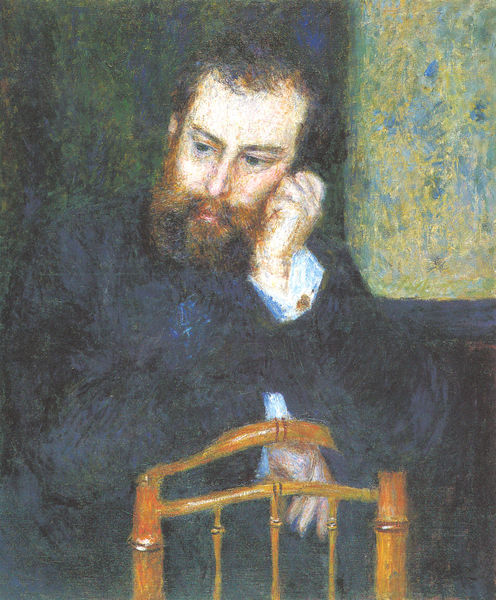
Titel: Portrait de M. Sisley (Alfred Sisley)
Künstler: Pierre Auguste Renoir
Standort: Chicago (Illinois)
Institution: The Art Institute of Chicago
Schlagwörter: blau, dunkel, gemälde, hand, haut, kopf, mann, weiß, gelb, grün, impressionismus, sitzen, auguste renoir, braun, fenster, haar, hell, hintergrund, holz, licht, mund, nase, ohr, raum, renoir, schwarz, stirn, stuhl, zimmer, ausblick, blick, rot, malerei, rock, anzug, bart, hemd, jacke, jung, wand, arm, arme, augen, blass, bärtig, gesicht, rahmen, vollbart, ärmel, bild, bildnis, hände, portrait, porträt, rückenlehne, öl, einsam, haare, halbfigur, realismus, knopf, kontrast, traurig, lehne, leer, romantik, duktus, impressionistisch, monet, ernst, streng, barbe, homme, stuhllehne, maler, manet, melancholie, melancholisch, bett, allein, nachdenklich, sinnieren, verträumt, aufstützen, gedanken, knöpfe, nachdenken, still, selbstporträt, unten, rothaarig, philosoph, denken, gestützt, seite, faust, denker, manschette, manschetten, schläfen, abstützen, aufgestützt, stützend, assis, chaise, backe, bleich, bambus, russe, anlehnen, sitzender, träumen, auflehnen, matisse, rohr, verkehrt, pointillisme, bärtiger, grübeln, impressionnisme, rohrstuhl, manschettenknopf, pissarro, manschettenknöpfe, points, vesunken, 1880, hand am kinn, mann sitzen, mann nachdenken, dega, néo-impressionnisme, melancj, holie, divisionisme, costume sombre, regard de bias, espace clos